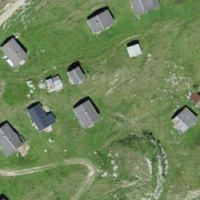
EUNIS habitat code: 23
Species observed at this site:
Tussilago farfara